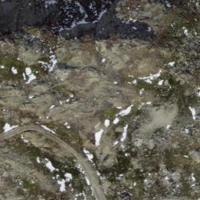
EUNIS habitat code: 48
Species observed at this site:
Anthus spinoletta